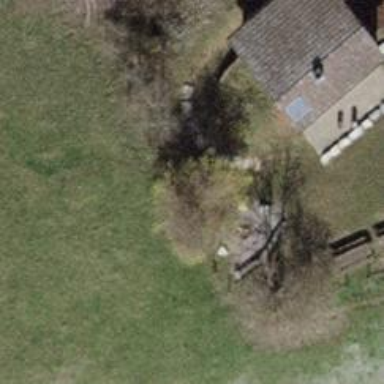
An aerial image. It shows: Concrete steps.